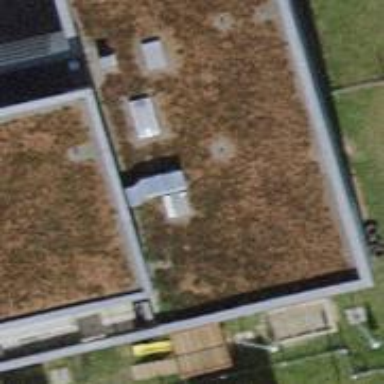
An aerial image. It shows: Kindergarten.